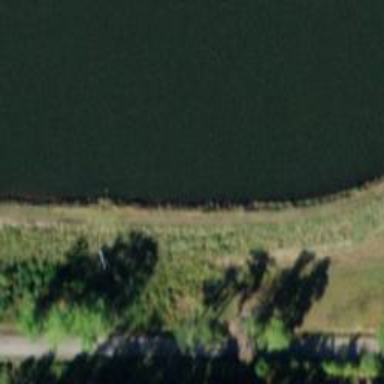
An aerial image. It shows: Dam along waterway.